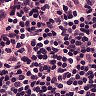
Metastatic tissue present: no